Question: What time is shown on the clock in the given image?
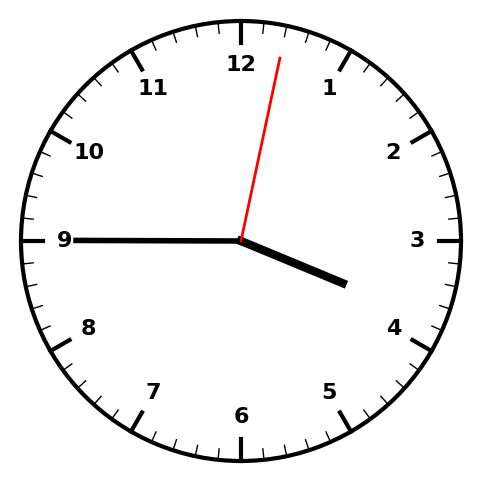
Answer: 03:45:02